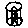
Label: car